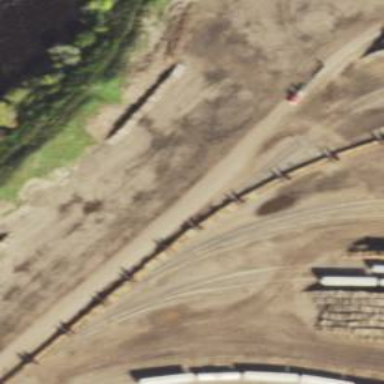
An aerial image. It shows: Single-track railway spur.